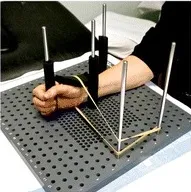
Pegboard work. C; Anterior translation of the first phalanx to improve metacarpophalangeal joint flexion.
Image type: medical_photograph (skin_photograph)